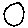
Label: circle